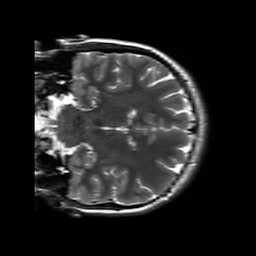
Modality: T2w
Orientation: coronal
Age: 25
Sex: female
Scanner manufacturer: siemens
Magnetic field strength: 3 T
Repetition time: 8.53 s
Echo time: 0.091 s